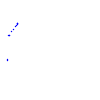
Particle: kaon